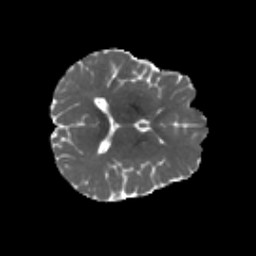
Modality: MD
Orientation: axial
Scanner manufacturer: siemens
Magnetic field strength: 3 T
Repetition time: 4.16 s
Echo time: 0.0806 s